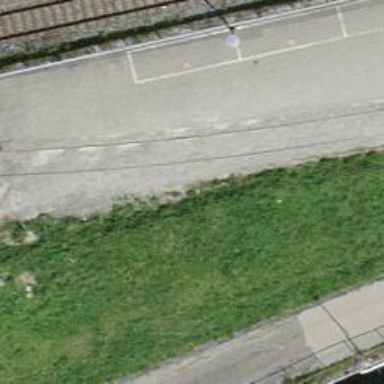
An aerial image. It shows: Abandoned railway siding.